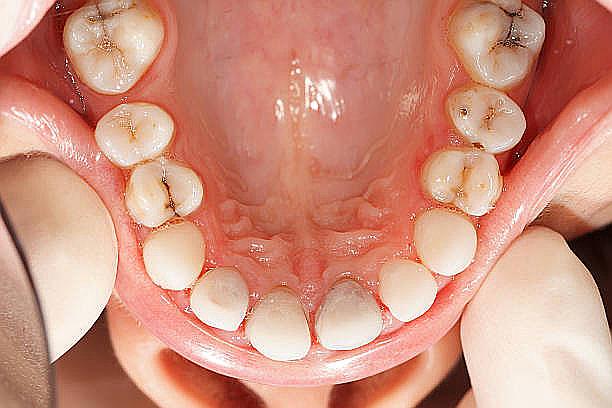
Condition: Gingivitis